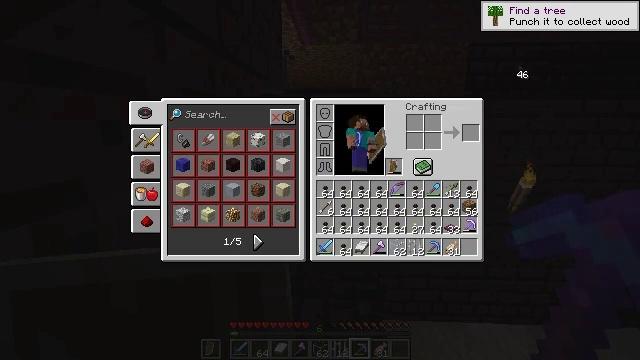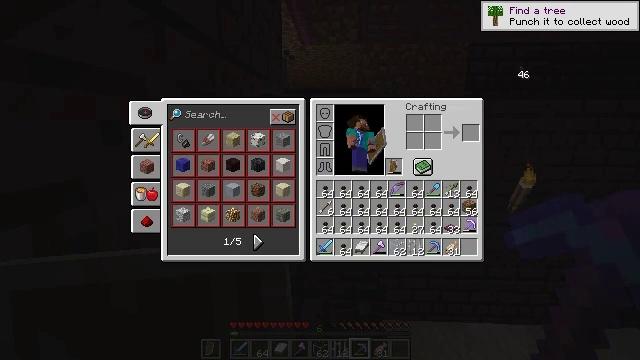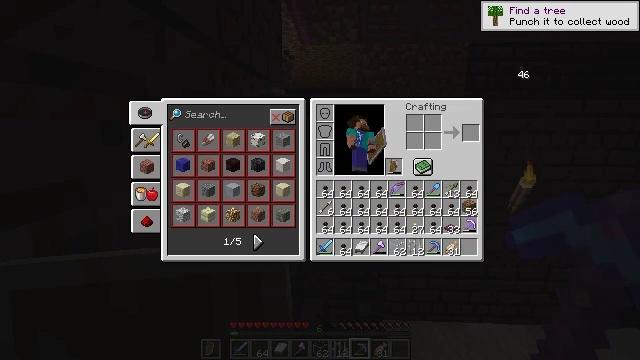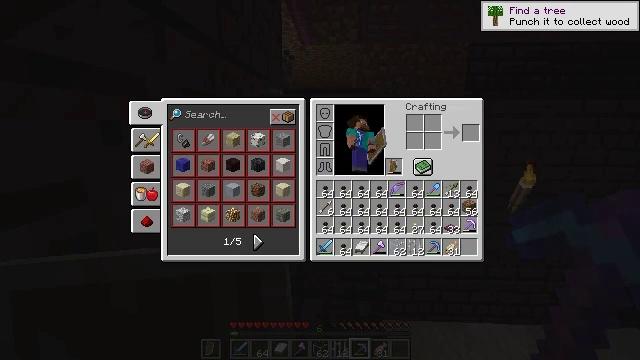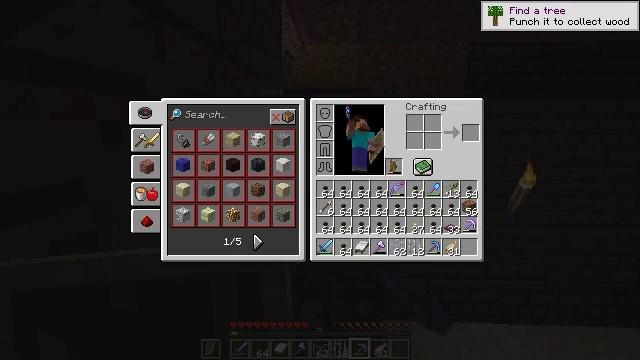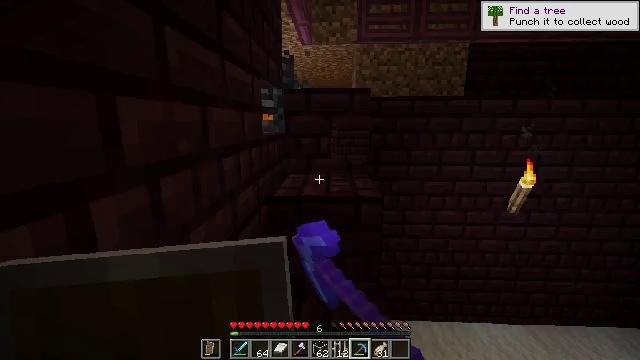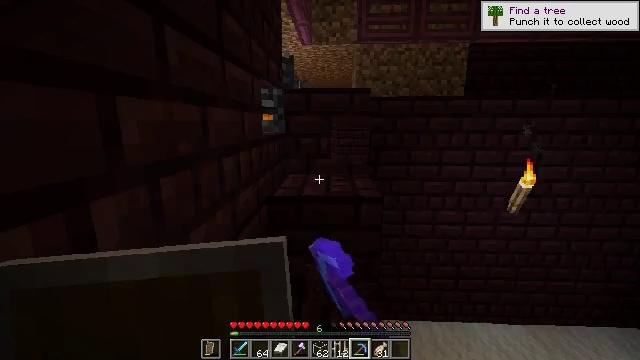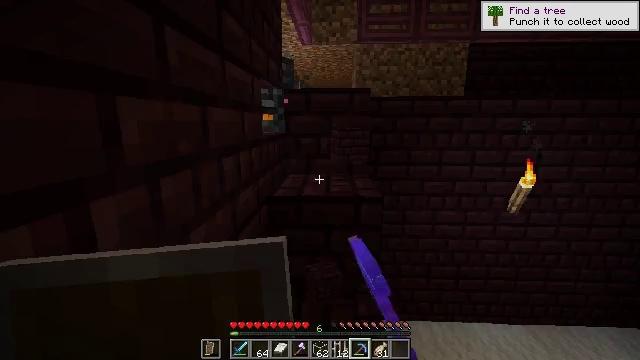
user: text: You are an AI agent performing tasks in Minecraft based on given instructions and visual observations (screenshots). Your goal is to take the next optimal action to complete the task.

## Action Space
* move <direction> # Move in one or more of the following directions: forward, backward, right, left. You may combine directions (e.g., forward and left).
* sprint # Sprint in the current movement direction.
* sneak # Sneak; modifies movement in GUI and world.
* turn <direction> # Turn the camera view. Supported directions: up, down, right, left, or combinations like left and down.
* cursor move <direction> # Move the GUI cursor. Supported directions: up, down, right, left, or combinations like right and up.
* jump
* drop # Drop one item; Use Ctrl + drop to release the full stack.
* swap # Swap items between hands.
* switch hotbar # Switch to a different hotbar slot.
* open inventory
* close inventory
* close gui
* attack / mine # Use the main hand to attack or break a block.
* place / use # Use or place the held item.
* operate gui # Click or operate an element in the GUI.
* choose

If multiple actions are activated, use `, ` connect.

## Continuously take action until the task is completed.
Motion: motion action
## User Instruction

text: drop wither rose
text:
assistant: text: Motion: operate gui
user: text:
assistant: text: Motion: operate gui
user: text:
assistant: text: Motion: no_op
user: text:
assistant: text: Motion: no_op
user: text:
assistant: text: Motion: close inventory
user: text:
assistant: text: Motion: close inventory
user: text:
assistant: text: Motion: no_op
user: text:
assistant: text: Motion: no_op